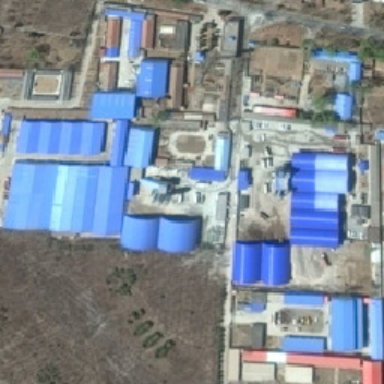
There are a lot of blue buildings on the green land and there are some blue pots .